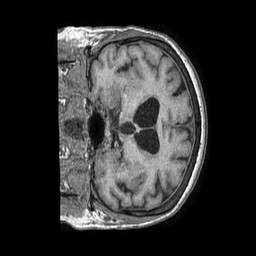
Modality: T1w
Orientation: coronal
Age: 74
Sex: female
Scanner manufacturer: philips
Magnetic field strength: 1.5 T
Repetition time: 0.007591 s
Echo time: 0.003486 s